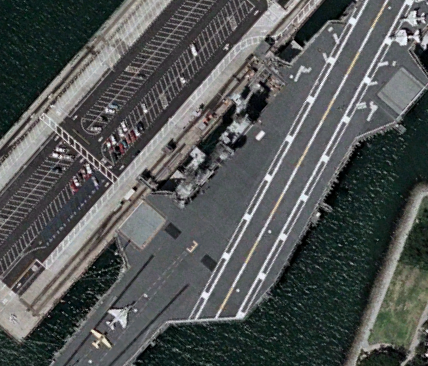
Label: aircraft_carrier